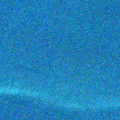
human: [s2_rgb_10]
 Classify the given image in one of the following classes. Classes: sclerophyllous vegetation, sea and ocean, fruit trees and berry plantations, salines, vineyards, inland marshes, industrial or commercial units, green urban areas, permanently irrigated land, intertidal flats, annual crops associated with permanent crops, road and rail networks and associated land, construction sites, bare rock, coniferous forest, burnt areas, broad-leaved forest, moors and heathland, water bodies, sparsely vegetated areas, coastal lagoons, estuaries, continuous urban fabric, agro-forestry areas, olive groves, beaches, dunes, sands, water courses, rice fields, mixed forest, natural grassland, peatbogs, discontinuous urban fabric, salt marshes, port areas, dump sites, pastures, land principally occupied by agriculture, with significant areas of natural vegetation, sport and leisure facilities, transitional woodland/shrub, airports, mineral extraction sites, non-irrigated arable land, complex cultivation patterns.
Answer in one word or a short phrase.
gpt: sea and ocean